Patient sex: M
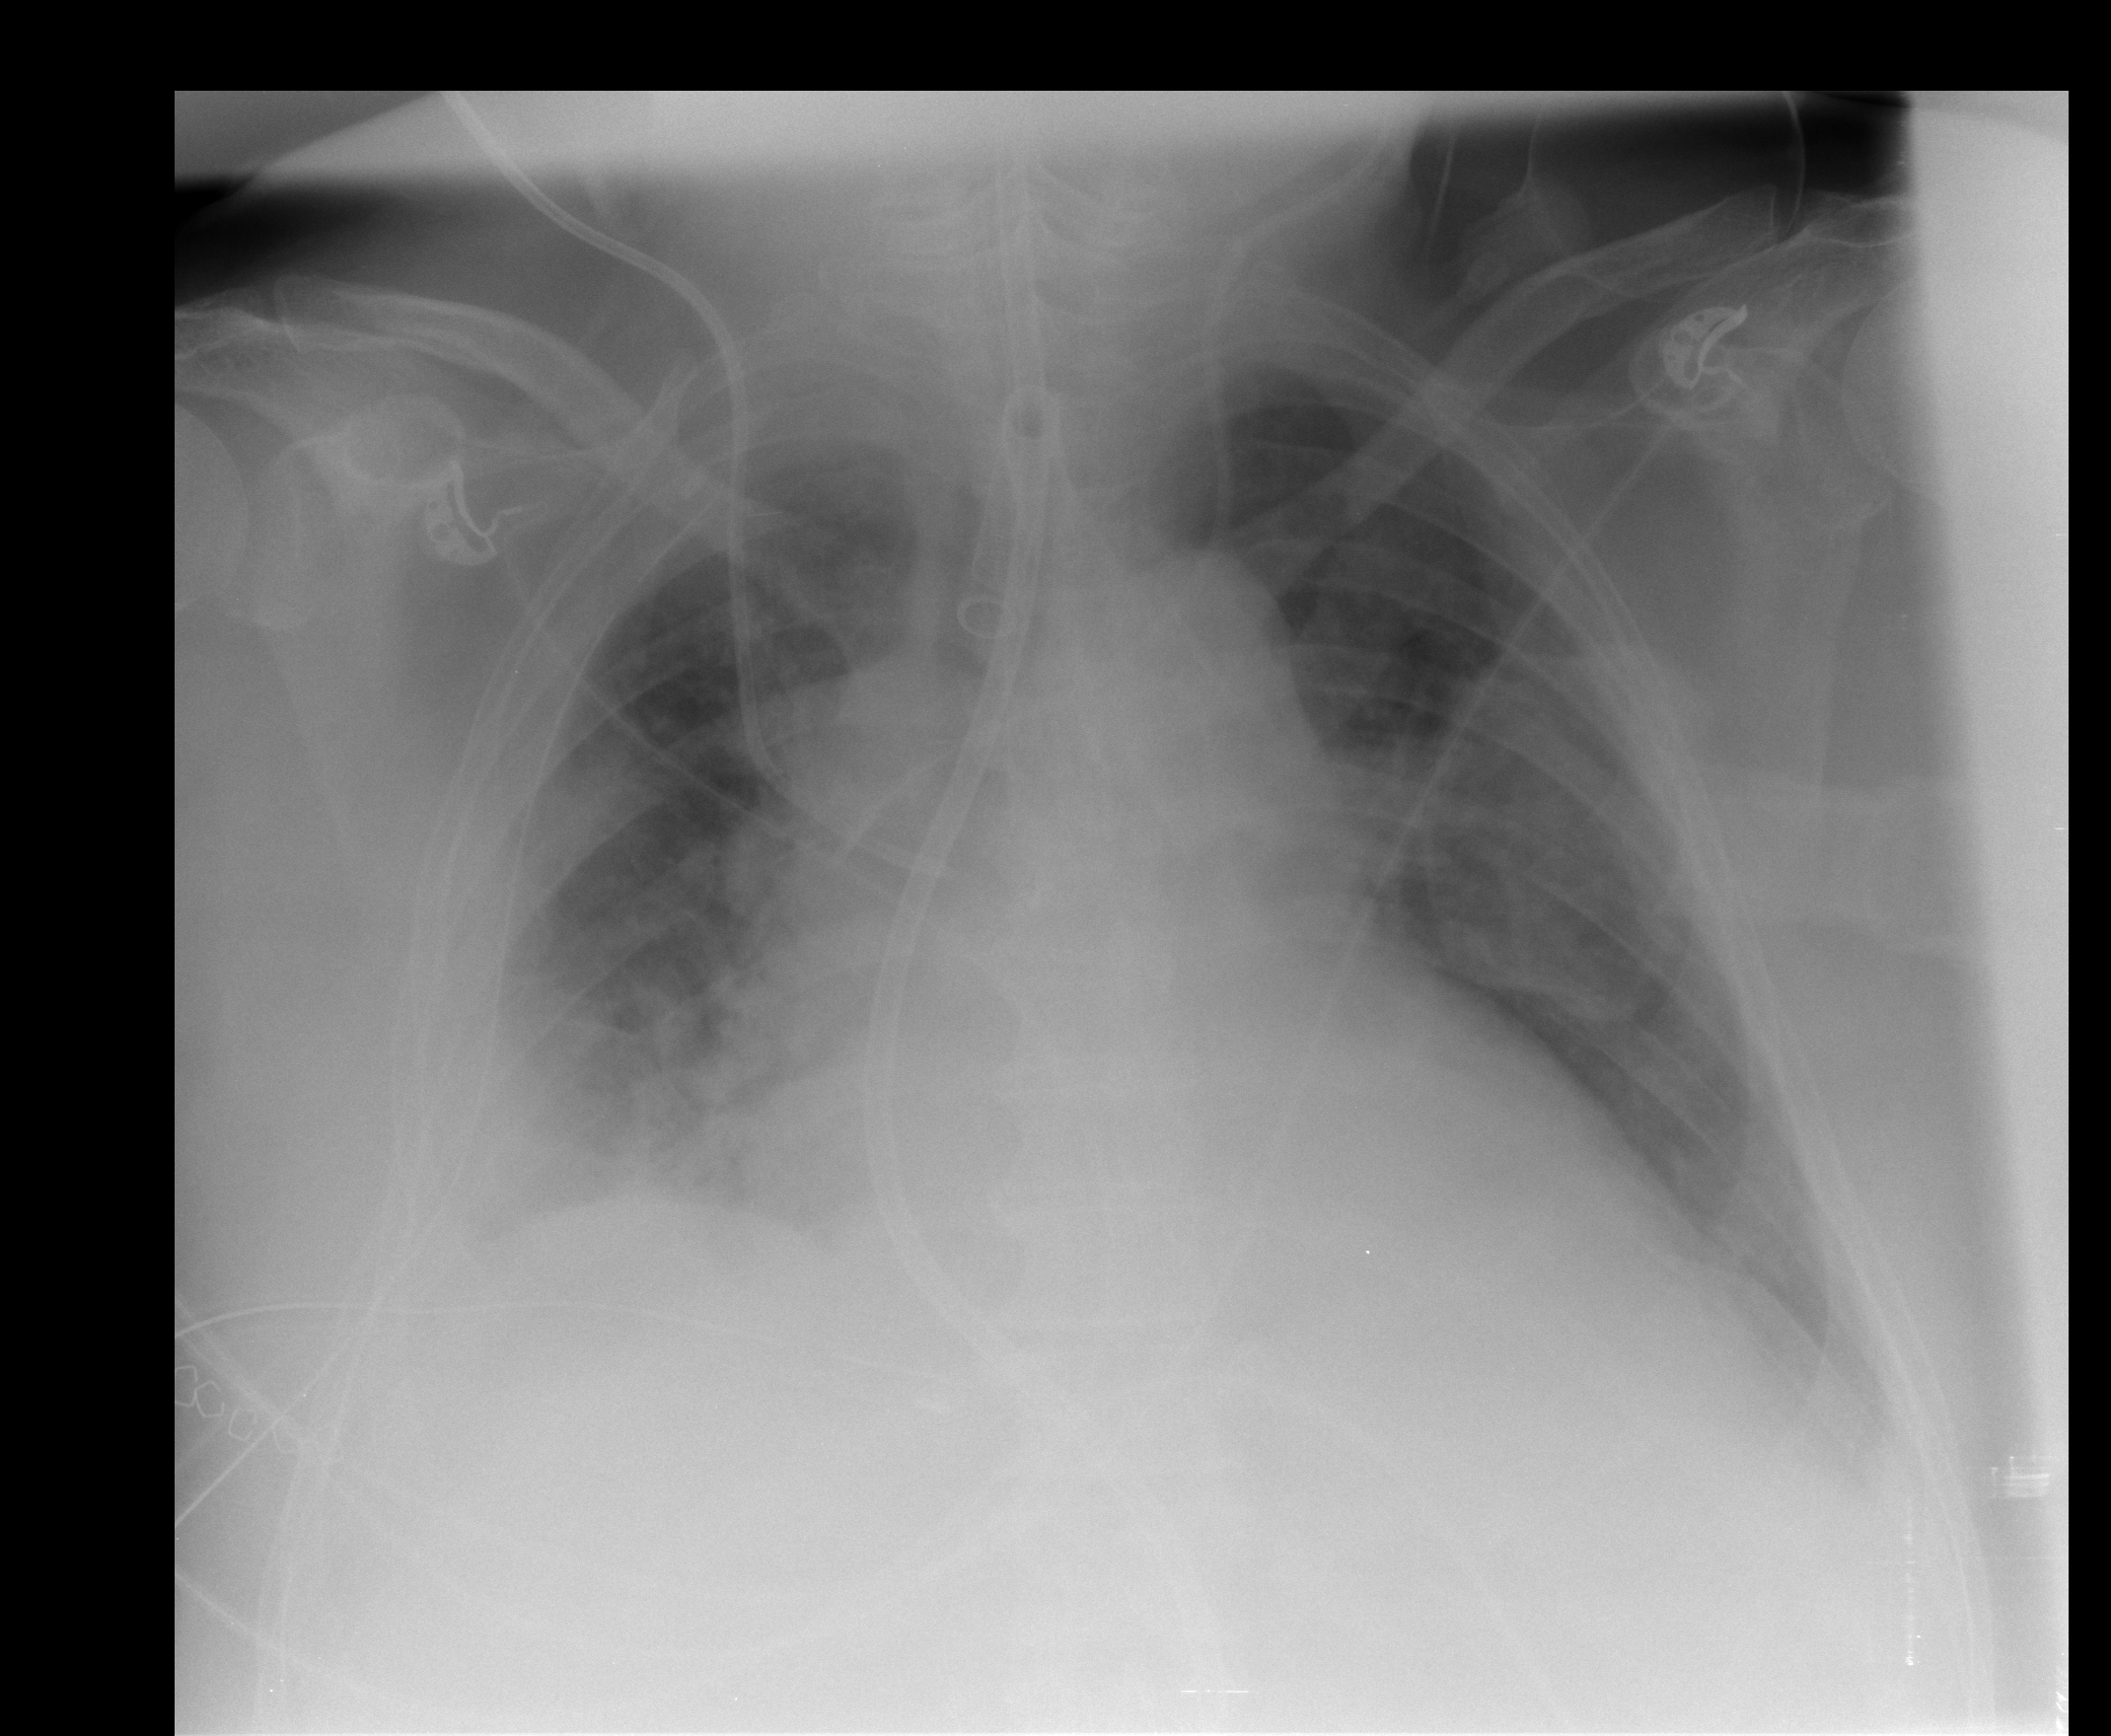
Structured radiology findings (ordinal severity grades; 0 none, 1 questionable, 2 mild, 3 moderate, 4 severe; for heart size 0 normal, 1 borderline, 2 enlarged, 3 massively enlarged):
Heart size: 2
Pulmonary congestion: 2
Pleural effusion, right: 3
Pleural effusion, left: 2
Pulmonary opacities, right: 3
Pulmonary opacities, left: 0
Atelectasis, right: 3
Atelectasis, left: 2